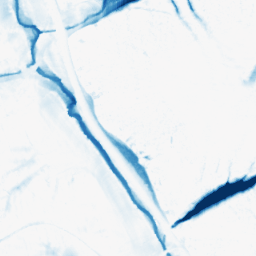
Category: morphological
Decomposition family: morphological_ellipse
Decomposition parameters: operation: closing
width: 30
height: 30
Upsampling method: bilinear
Upsampling parameters: scale: 4
Upsampling scale: 4